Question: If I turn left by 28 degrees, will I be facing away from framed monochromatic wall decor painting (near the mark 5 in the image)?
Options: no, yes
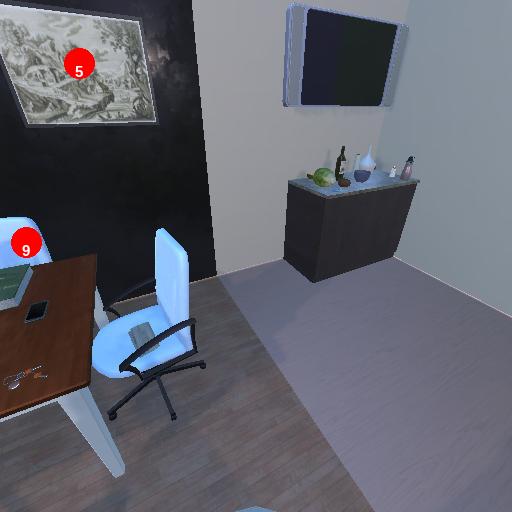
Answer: no